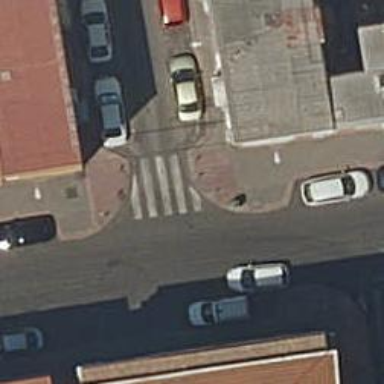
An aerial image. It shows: Zebra crossing on the road.